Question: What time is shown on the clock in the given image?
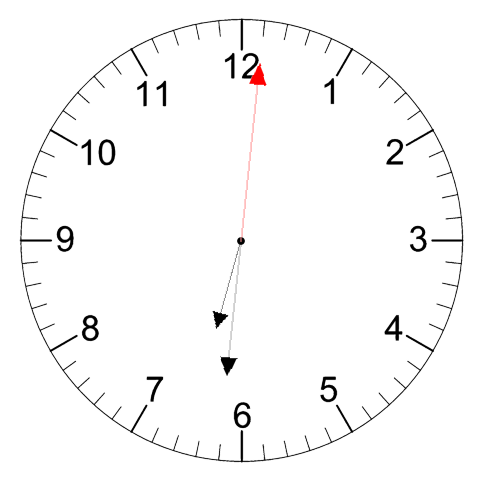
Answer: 06:31:01